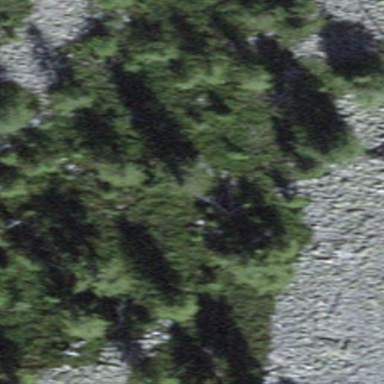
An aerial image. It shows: Forest area.